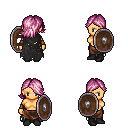
a pixel art fantasy rpg character, female body template, human, tanned skin, black tattered cape, robe skirt, pink swoop hairstyle, cloth bracers, black shoes, shield, four views (front, back, left, right), 2x2 character sprite sheet, small pixel art, hard edges, no anti-aliasing